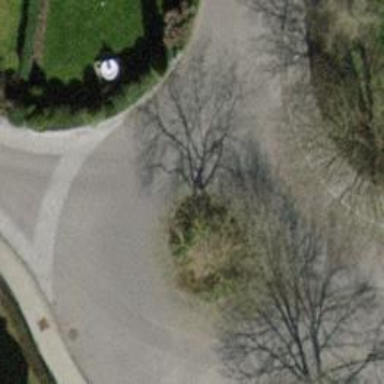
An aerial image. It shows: Residential road with roundabout.